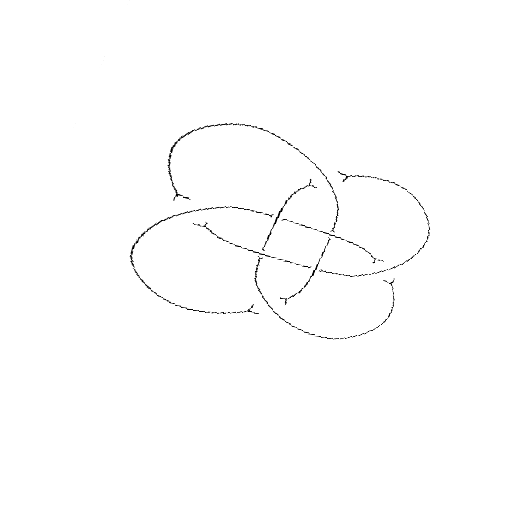
Crossing number: 8